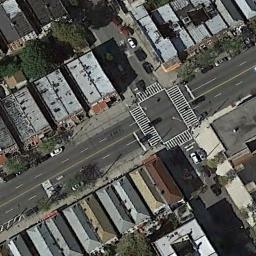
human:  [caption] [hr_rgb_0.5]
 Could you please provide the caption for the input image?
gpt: An intersection with normal traffic is between lots of neatly arranged houses .

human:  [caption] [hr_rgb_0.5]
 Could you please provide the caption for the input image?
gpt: There is a blue building at the top left corner of the intersection .

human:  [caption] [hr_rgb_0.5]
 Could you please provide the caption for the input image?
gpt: There are several moving vehicles on the road at the intersection, With many buildings and some trees around the intersection .

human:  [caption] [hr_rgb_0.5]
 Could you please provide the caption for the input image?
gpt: There are many buildings beside the intersection .

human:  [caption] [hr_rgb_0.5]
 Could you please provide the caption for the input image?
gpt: There are many gray buildings around the intersection .